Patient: sex F, age 70
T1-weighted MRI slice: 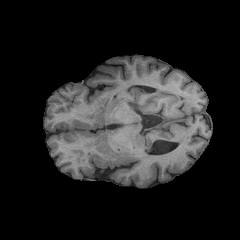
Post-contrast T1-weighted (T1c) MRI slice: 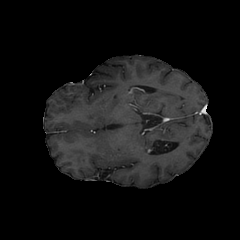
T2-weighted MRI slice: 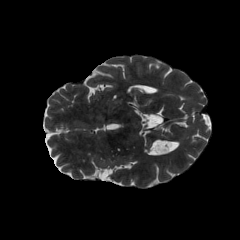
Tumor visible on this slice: no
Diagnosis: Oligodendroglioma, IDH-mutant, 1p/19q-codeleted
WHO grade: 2